Field crop: maize
Growth stage: 2
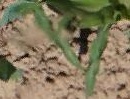
Species: maize